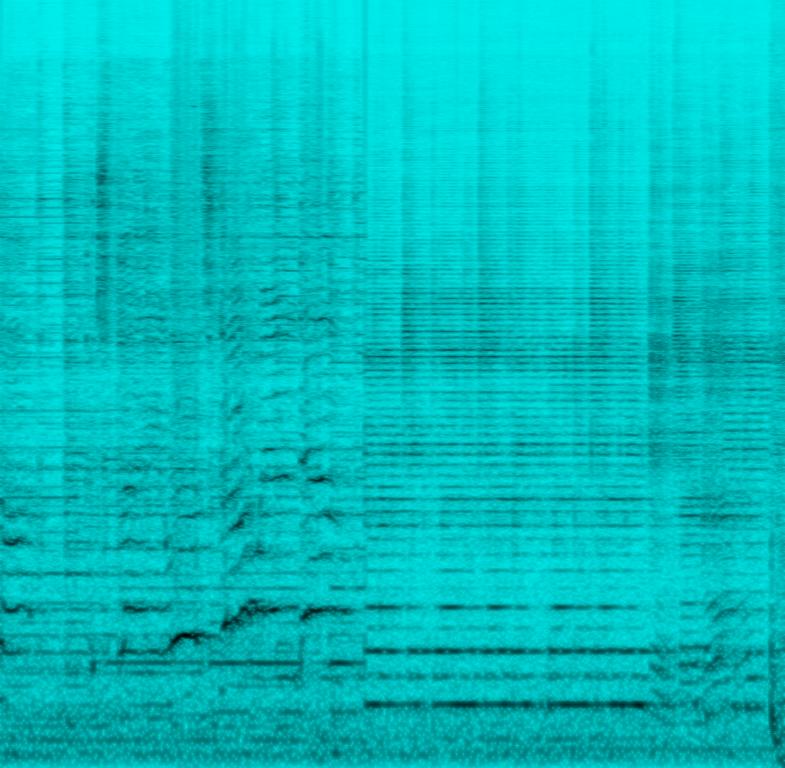
This audio seems to contain two songs. In the beginning someone is strumming chords on acoustic drums while a male voice is singing in a high pitch. Then the song switches to a robotic voice sample singing. Then a digital drum comes in with a fat kick and bass sound creating the base together with the vocal sample. In the background you can hear scratching sounds. This song may be playing while working out.